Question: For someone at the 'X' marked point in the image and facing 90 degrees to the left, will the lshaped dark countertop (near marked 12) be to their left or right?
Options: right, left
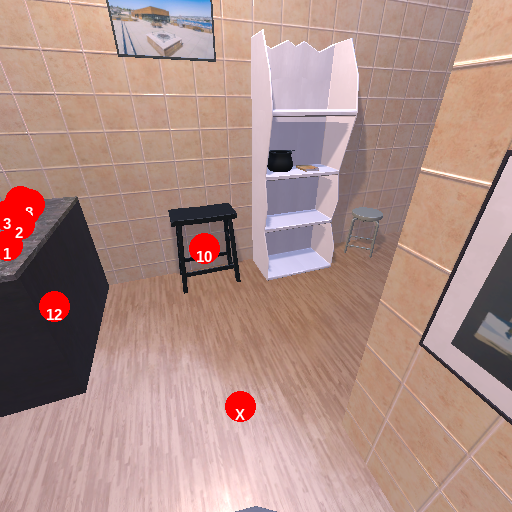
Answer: right